Interaction volume radius: 10 \u00c5
Interaction volume height: 15 \u00c5
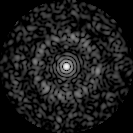
Disorder parameter: 0.8242